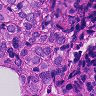
Metastatic tissue present: yes